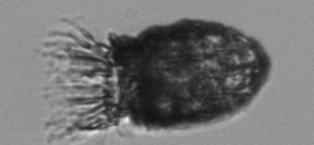
Label: Stenosemella_pacifica